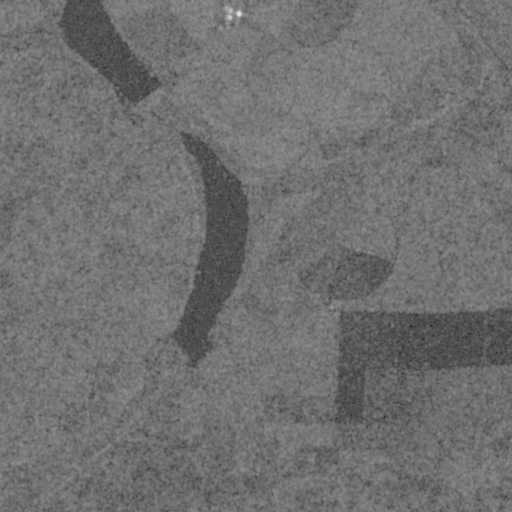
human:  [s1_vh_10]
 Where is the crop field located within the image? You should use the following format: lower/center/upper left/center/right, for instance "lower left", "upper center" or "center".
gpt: The crop field is located in the upper of the image.
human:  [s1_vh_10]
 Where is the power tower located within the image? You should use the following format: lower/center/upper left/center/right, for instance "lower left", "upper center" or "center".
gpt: The power tower is located in the upper right of the image.
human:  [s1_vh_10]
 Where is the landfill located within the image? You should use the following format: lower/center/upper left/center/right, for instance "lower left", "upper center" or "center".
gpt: There is no landfill in the image.

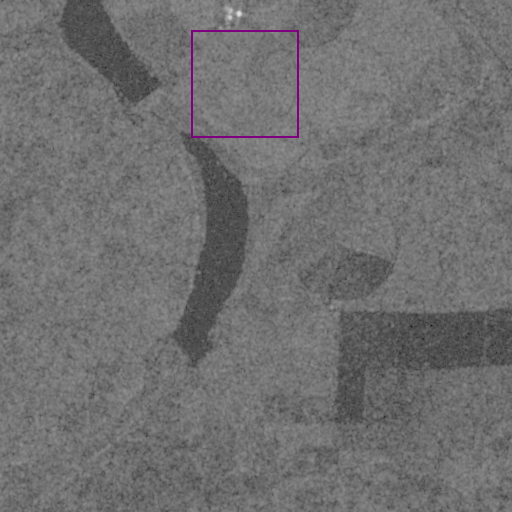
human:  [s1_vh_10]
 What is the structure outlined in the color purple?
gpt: The structure outlined in purple is a crop field.
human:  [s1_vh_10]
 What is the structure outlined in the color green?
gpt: There is no green outline.